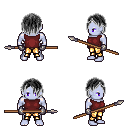
a pixel art fantasy rpg character, male body template, dark elf, purple skin, maroon sleeveless shirt, gold greaves, gray bangs hairstyle, metal gloves, spear, four views (front, back, left, right), 2x2 character sprite sheet, small pixel art, hard edges, no anti-aliasing